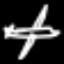
Label: airplane